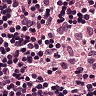
Metastatic tissue present: no